Question: I built and run an iPhone application on device, got some problems and made a fix attempt. Now trying to re-build & run the application gives two (2) error popup notes:
> Could not receive a message from the device [OK]
Google couldn't find this! The device itself is working happily, I can even launch and use the app I'm trying to install. iTunes looks like it's still connected... What could be the problem?

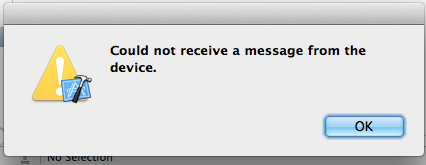
Answer: Restart the iPhone.